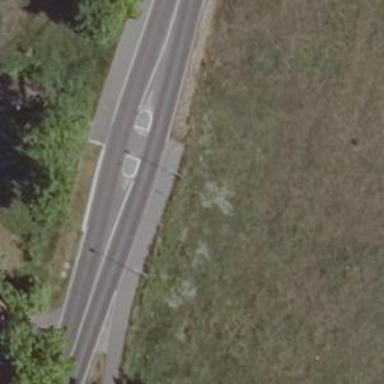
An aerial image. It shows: Unmarked crossing with traffic island.